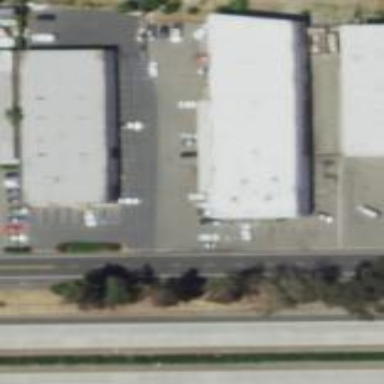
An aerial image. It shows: Paved parking area.